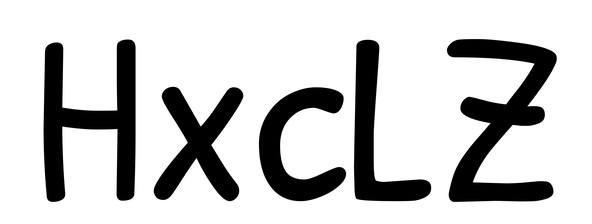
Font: PatrickHand-Regular